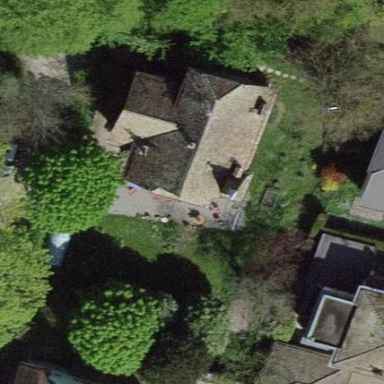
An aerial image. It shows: Garden enclosed by fence.